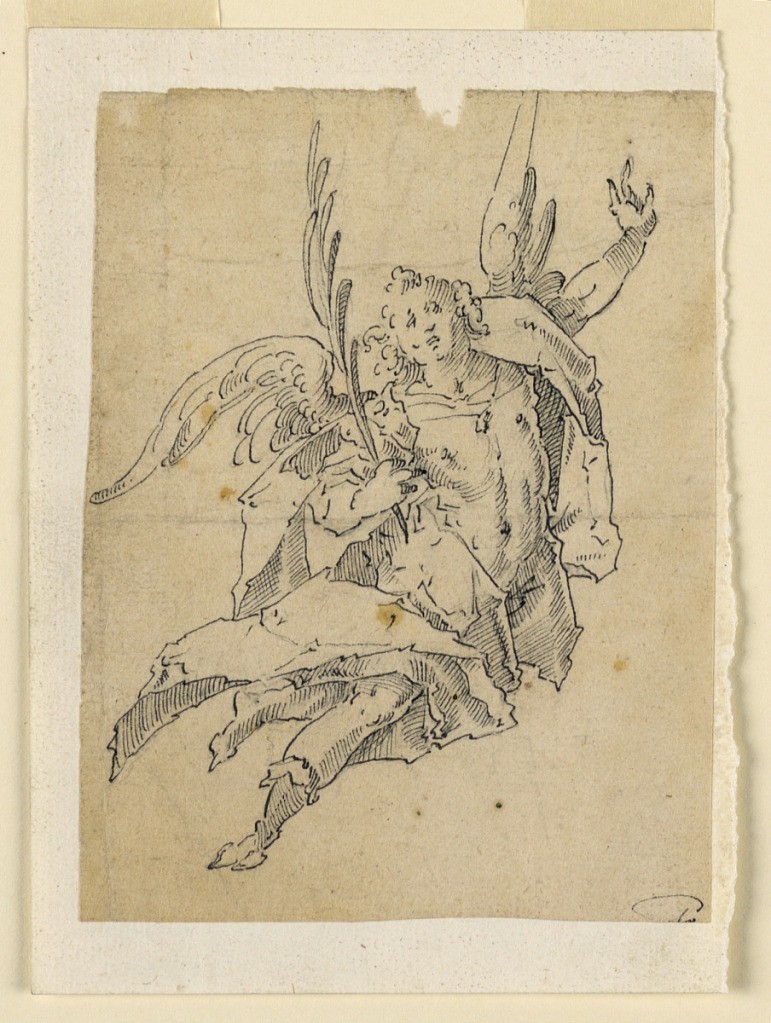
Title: A Flying Angel Carrying a Palm Branch
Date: early 17th century
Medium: Pen and black ink, black chalk on laid paper
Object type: Drawing
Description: Vertical rectangle. Figure of a flying angel carrying a palm branch directed toward the right. The throat and the head are shown slightly obliquely from the front. The left arm is raised. Two or three indistinct letters are written in the lower right corner.